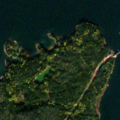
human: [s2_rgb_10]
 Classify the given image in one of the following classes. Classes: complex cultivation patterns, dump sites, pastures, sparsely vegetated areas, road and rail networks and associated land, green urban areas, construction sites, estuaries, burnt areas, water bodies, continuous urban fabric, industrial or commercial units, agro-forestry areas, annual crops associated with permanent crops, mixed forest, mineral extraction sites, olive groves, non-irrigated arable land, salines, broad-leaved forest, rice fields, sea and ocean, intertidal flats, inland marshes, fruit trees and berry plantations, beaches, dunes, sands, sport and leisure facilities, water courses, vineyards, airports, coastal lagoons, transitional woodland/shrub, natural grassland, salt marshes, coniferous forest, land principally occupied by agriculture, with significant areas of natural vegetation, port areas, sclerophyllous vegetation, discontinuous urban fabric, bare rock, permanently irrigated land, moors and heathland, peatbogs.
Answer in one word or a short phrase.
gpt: mixed forest, bare rock, sea and ocean